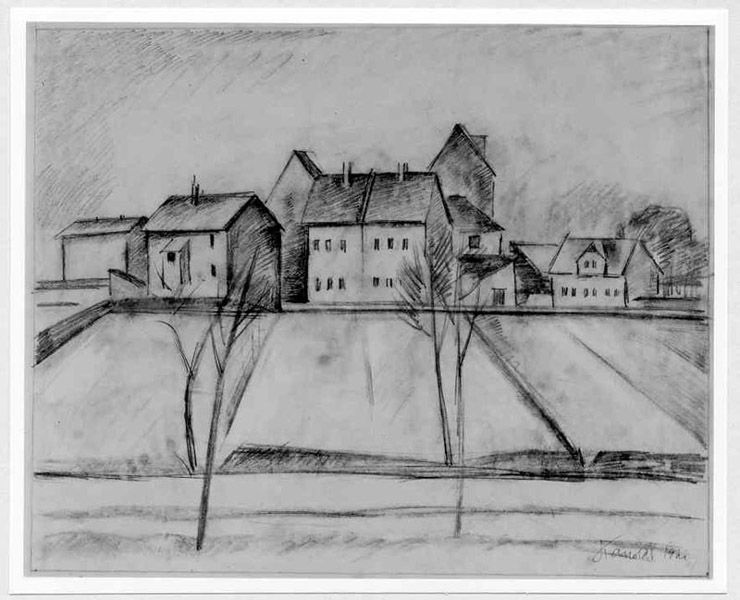
Titel: Häuser in Pasing m Winter
Künstler: Alexander Kanoldt
Standort: Karlsruhe
Institution: Staatliche Kunsthalle Karlsruhe
Schlagwörter: baum, berg, dunkel, feder, himmel, schatten, weiß, wolken, bäume, impressionismus, kubismus, landschaft, stadt, äste, fenster, grau, hintergrund, kreide, schwarz, skizze, straße, zeichnung, anlage, dach, gebäude, gras, haus, schloss, schnee, weg, wiese, zaun, expressionismus, rahmen, signatur, bach, dämmerung, feld, felder, häuser, hügel, busch, boden, blatt, front, traurig, zart, kamin, kamine, schornstein, turm, garten, düster, ansicht, fassaden, ort, türen, acker, hang, leer, öde, dorf, dächer, giebel, mauer, schornsteine, grafik, kahl, grenze, linien, winter, zäune, signiert, rand, damm, wehr, querformat, hoch, menschenleer, striche, ortschaft, name, futurismus, erker, tusche, scheune, linie, kohle, schwarz-weiß, schraffur, radierung, künstler, kreise, bleistift, kohlezeichnung, kühl, gärten, winterlandschaft, zeihnung, wall, parzellen, fronten, himmer, hochhaus, grundstücke, nüchtern, trist, abweisend, papie, 1911, 1922, rhäuser, triest, przellen